Field crop: maize
Growth stage: 2
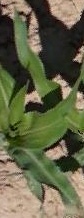
Species: maize